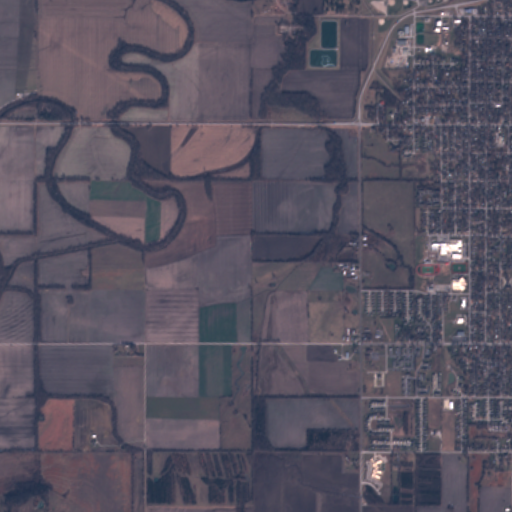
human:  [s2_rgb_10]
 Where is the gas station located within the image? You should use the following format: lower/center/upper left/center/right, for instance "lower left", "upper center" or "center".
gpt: The gas station is located in the upper right of the image.
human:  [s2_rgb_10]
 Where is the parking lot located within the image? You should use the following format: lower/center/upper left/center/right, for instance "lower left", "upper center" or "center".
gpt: The parking lot is located in the lower right of the image.
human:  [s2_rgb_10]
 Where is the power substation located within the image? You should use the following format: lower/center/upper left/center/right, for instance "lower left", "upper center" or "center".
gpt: The power substation is located in the upper right of the image.
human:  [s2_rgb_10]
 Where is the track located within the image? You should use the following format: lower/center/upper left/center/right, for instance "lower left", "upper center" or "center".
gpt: The track is located in the center right of the image.
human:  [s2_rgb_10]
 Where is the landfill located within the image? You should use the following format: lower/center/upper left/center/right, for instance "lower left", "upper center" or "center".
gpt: There is no landfill in the image.